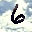
Label: 6